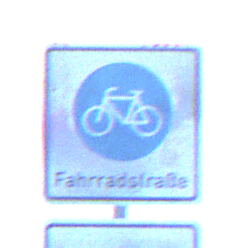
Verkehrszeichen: BeginnFahrradstrasse
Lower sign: MehrspurigeFahrzeugeFrei2
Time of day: MorningAfternoon
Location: Outdoor (Nature)
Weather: PartlyCloudy
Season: NotSpecified
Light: Natural